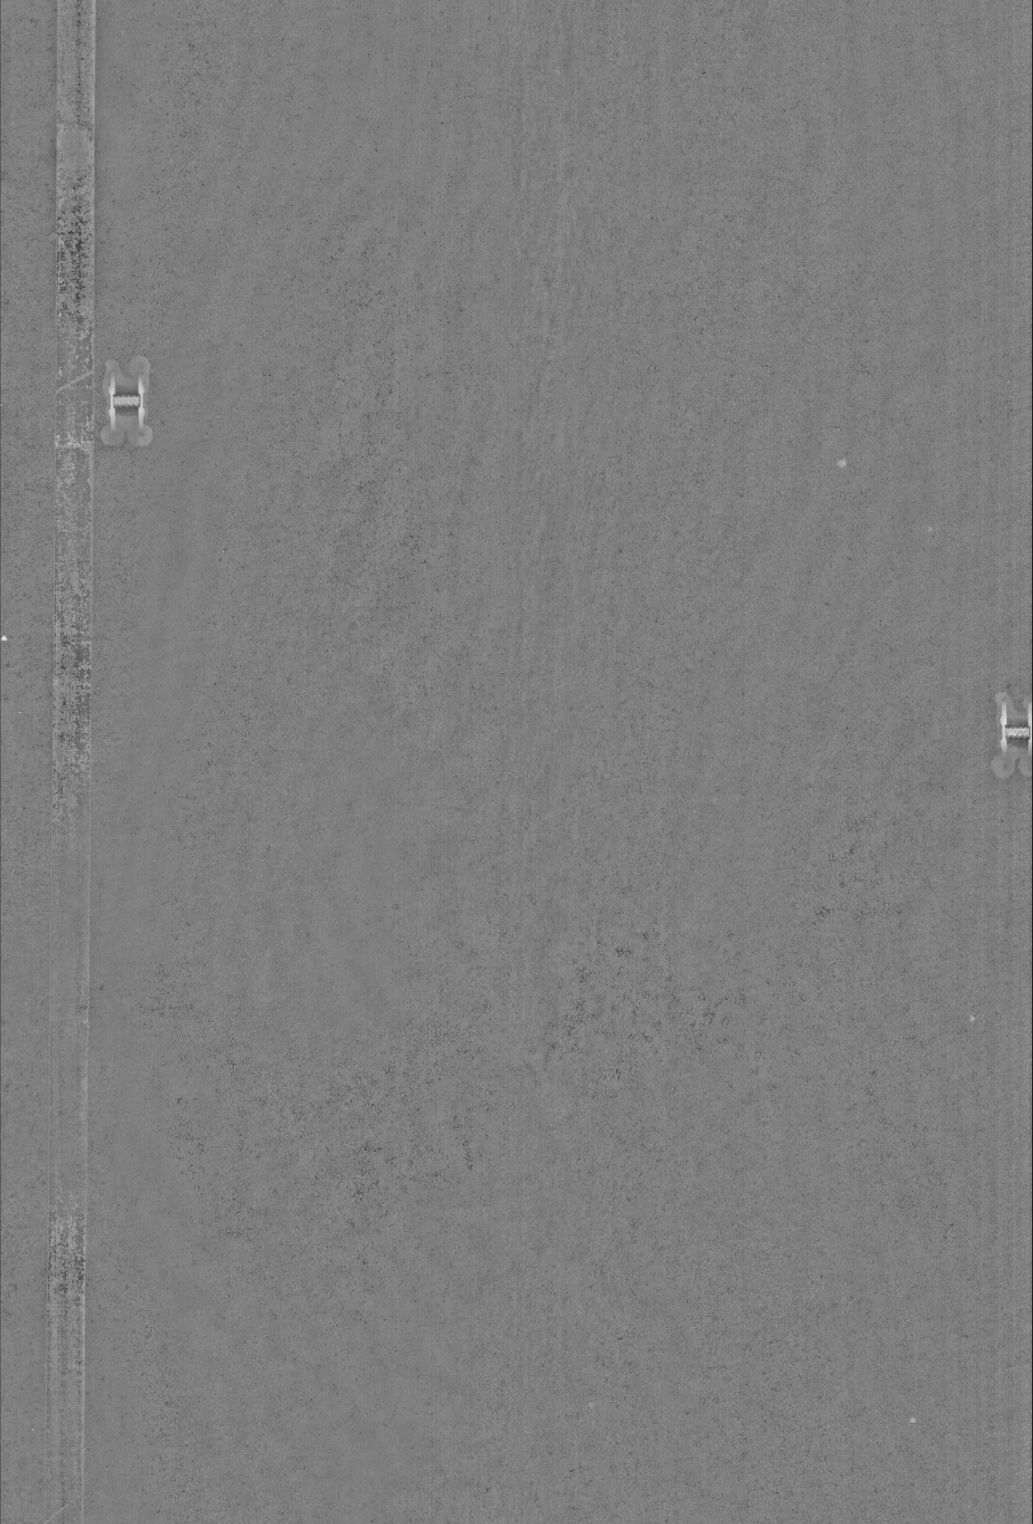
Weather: snowy
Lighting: night
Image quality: very poor
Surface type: railway
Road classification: unclassified, pedestrian
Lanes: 3
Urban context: urban centre
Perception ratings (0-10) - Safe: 3.29, Lively: 1.34, Beautiful: 5.52, Boring: 7.27, Depressing: 4.69, Wealthy: 1.83